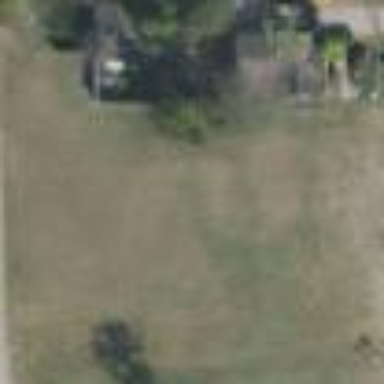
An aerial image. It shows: Grassy plot in zoning area.